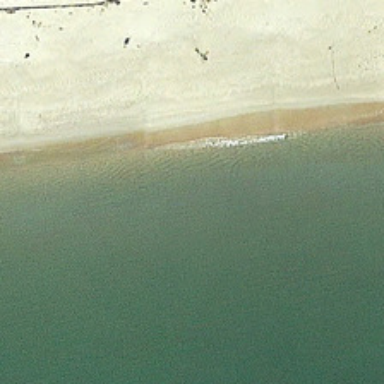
A piece of green ocean is near a yellow beach .